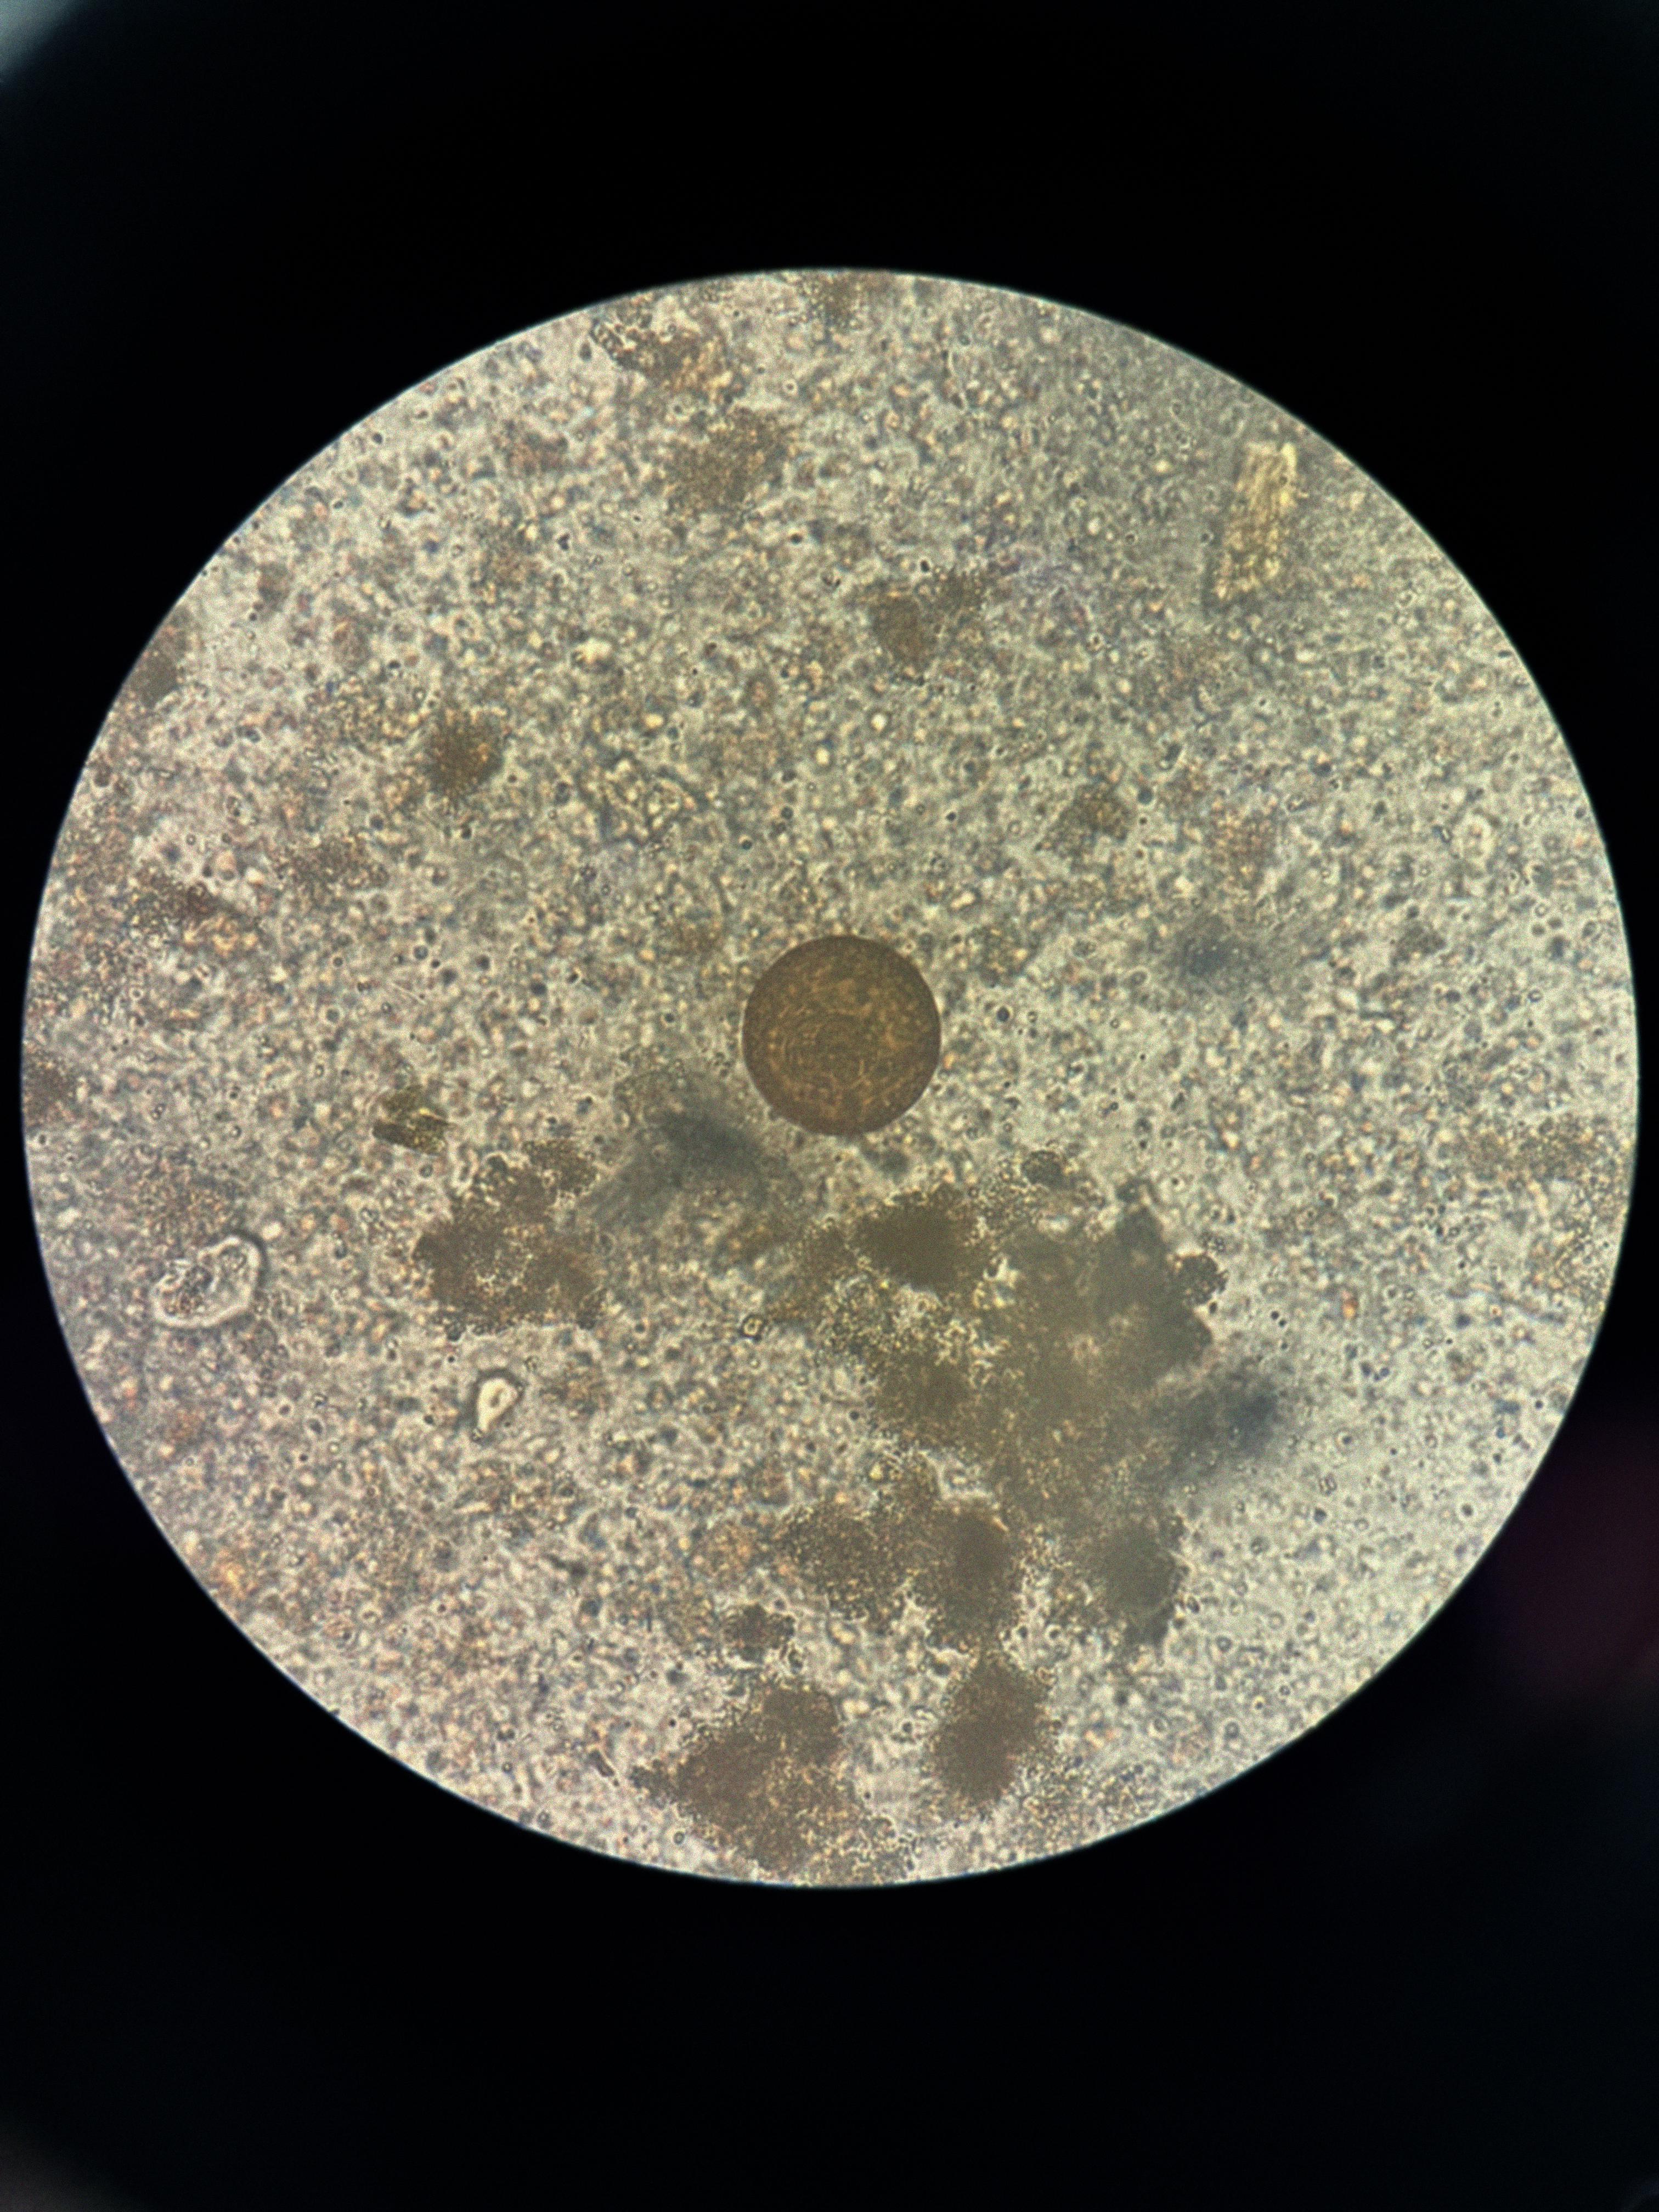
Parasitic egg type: Hymenolepis diminuta